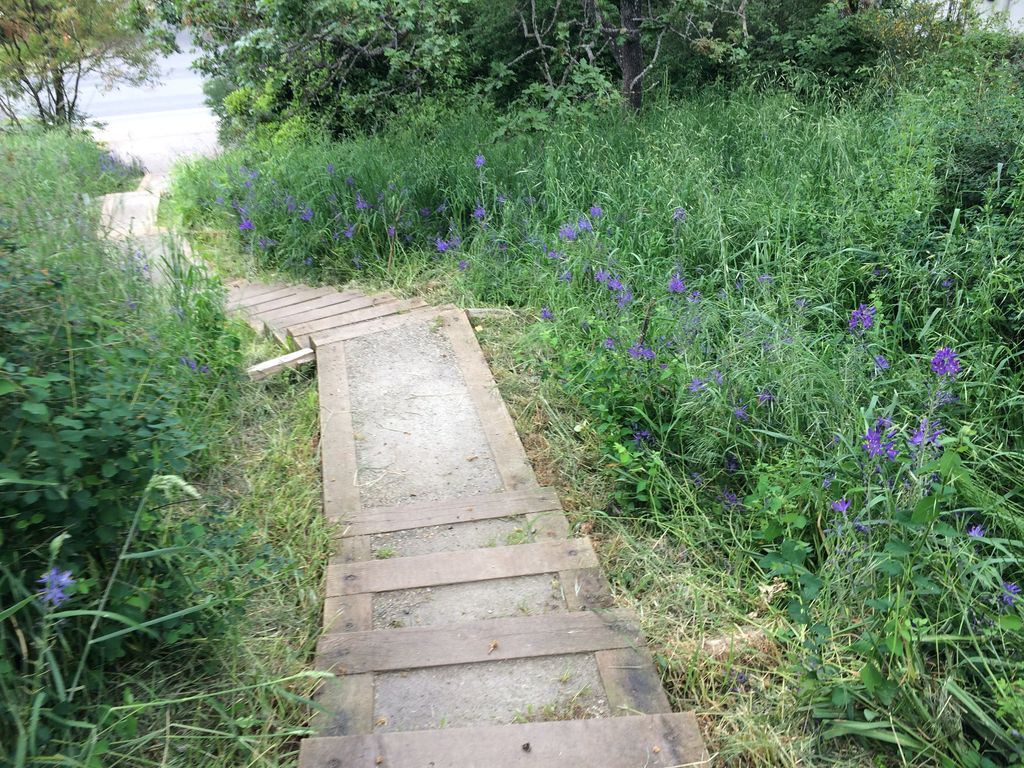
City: victoria